Question: too add a placeholder in select2 i have to add an empty option tag in the code like this
'''
<select id="e2" name="rol_id" >
<option><option>
{foreach from=$data.roles item=rol}
<option value={$rol.rol_id}>{$rol.rol_nombre}</option>
{/foreach}
</select>
'''
but when i do that i get this option empty that is selectable

how can i not show that option but still the placeholder?
Thanks!
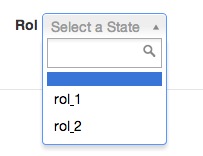
Answer: You have a syntax error on 2nd line.
'''
<option></option>
'''